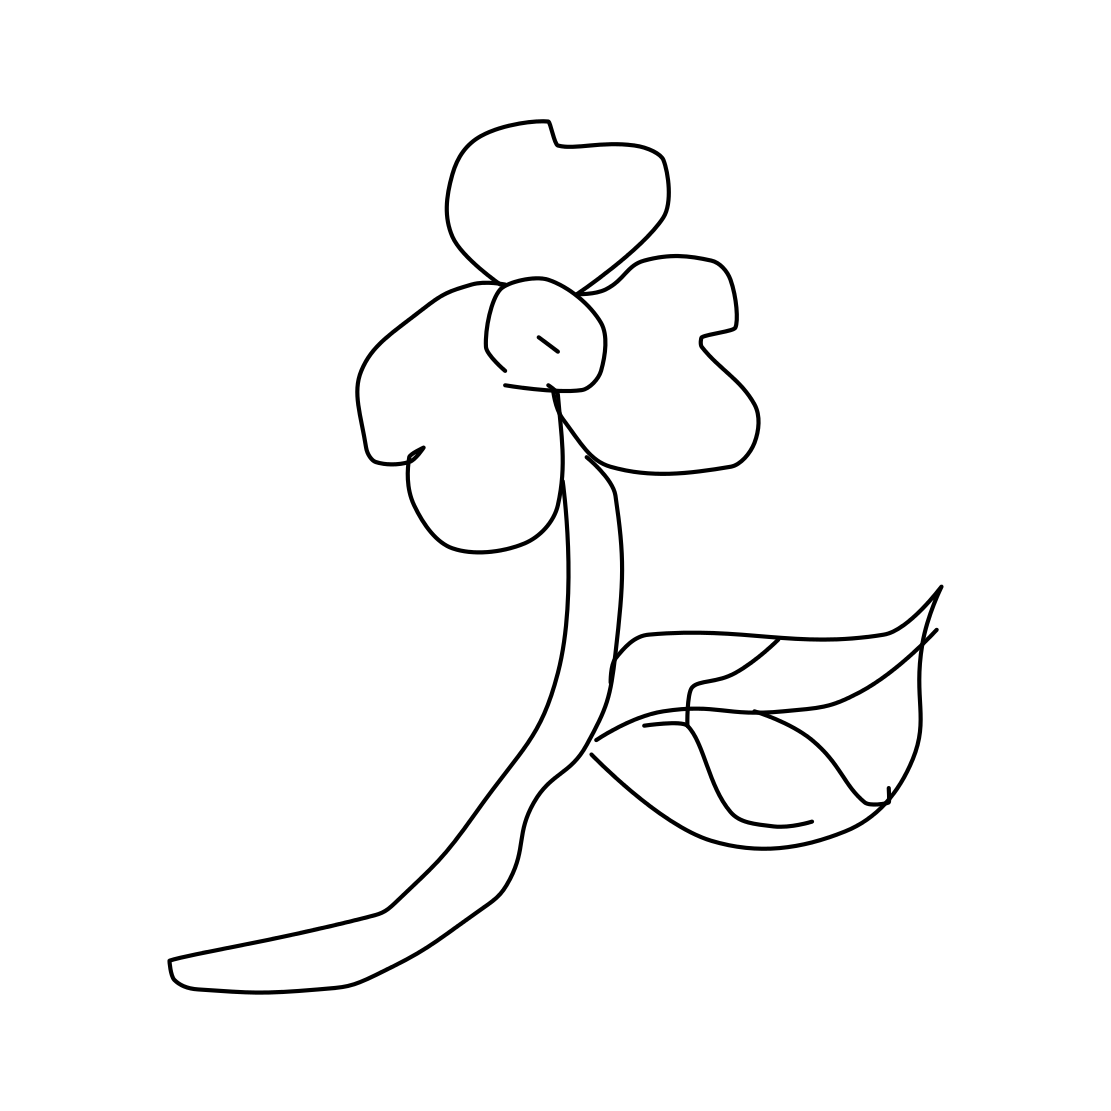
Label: flower with stem